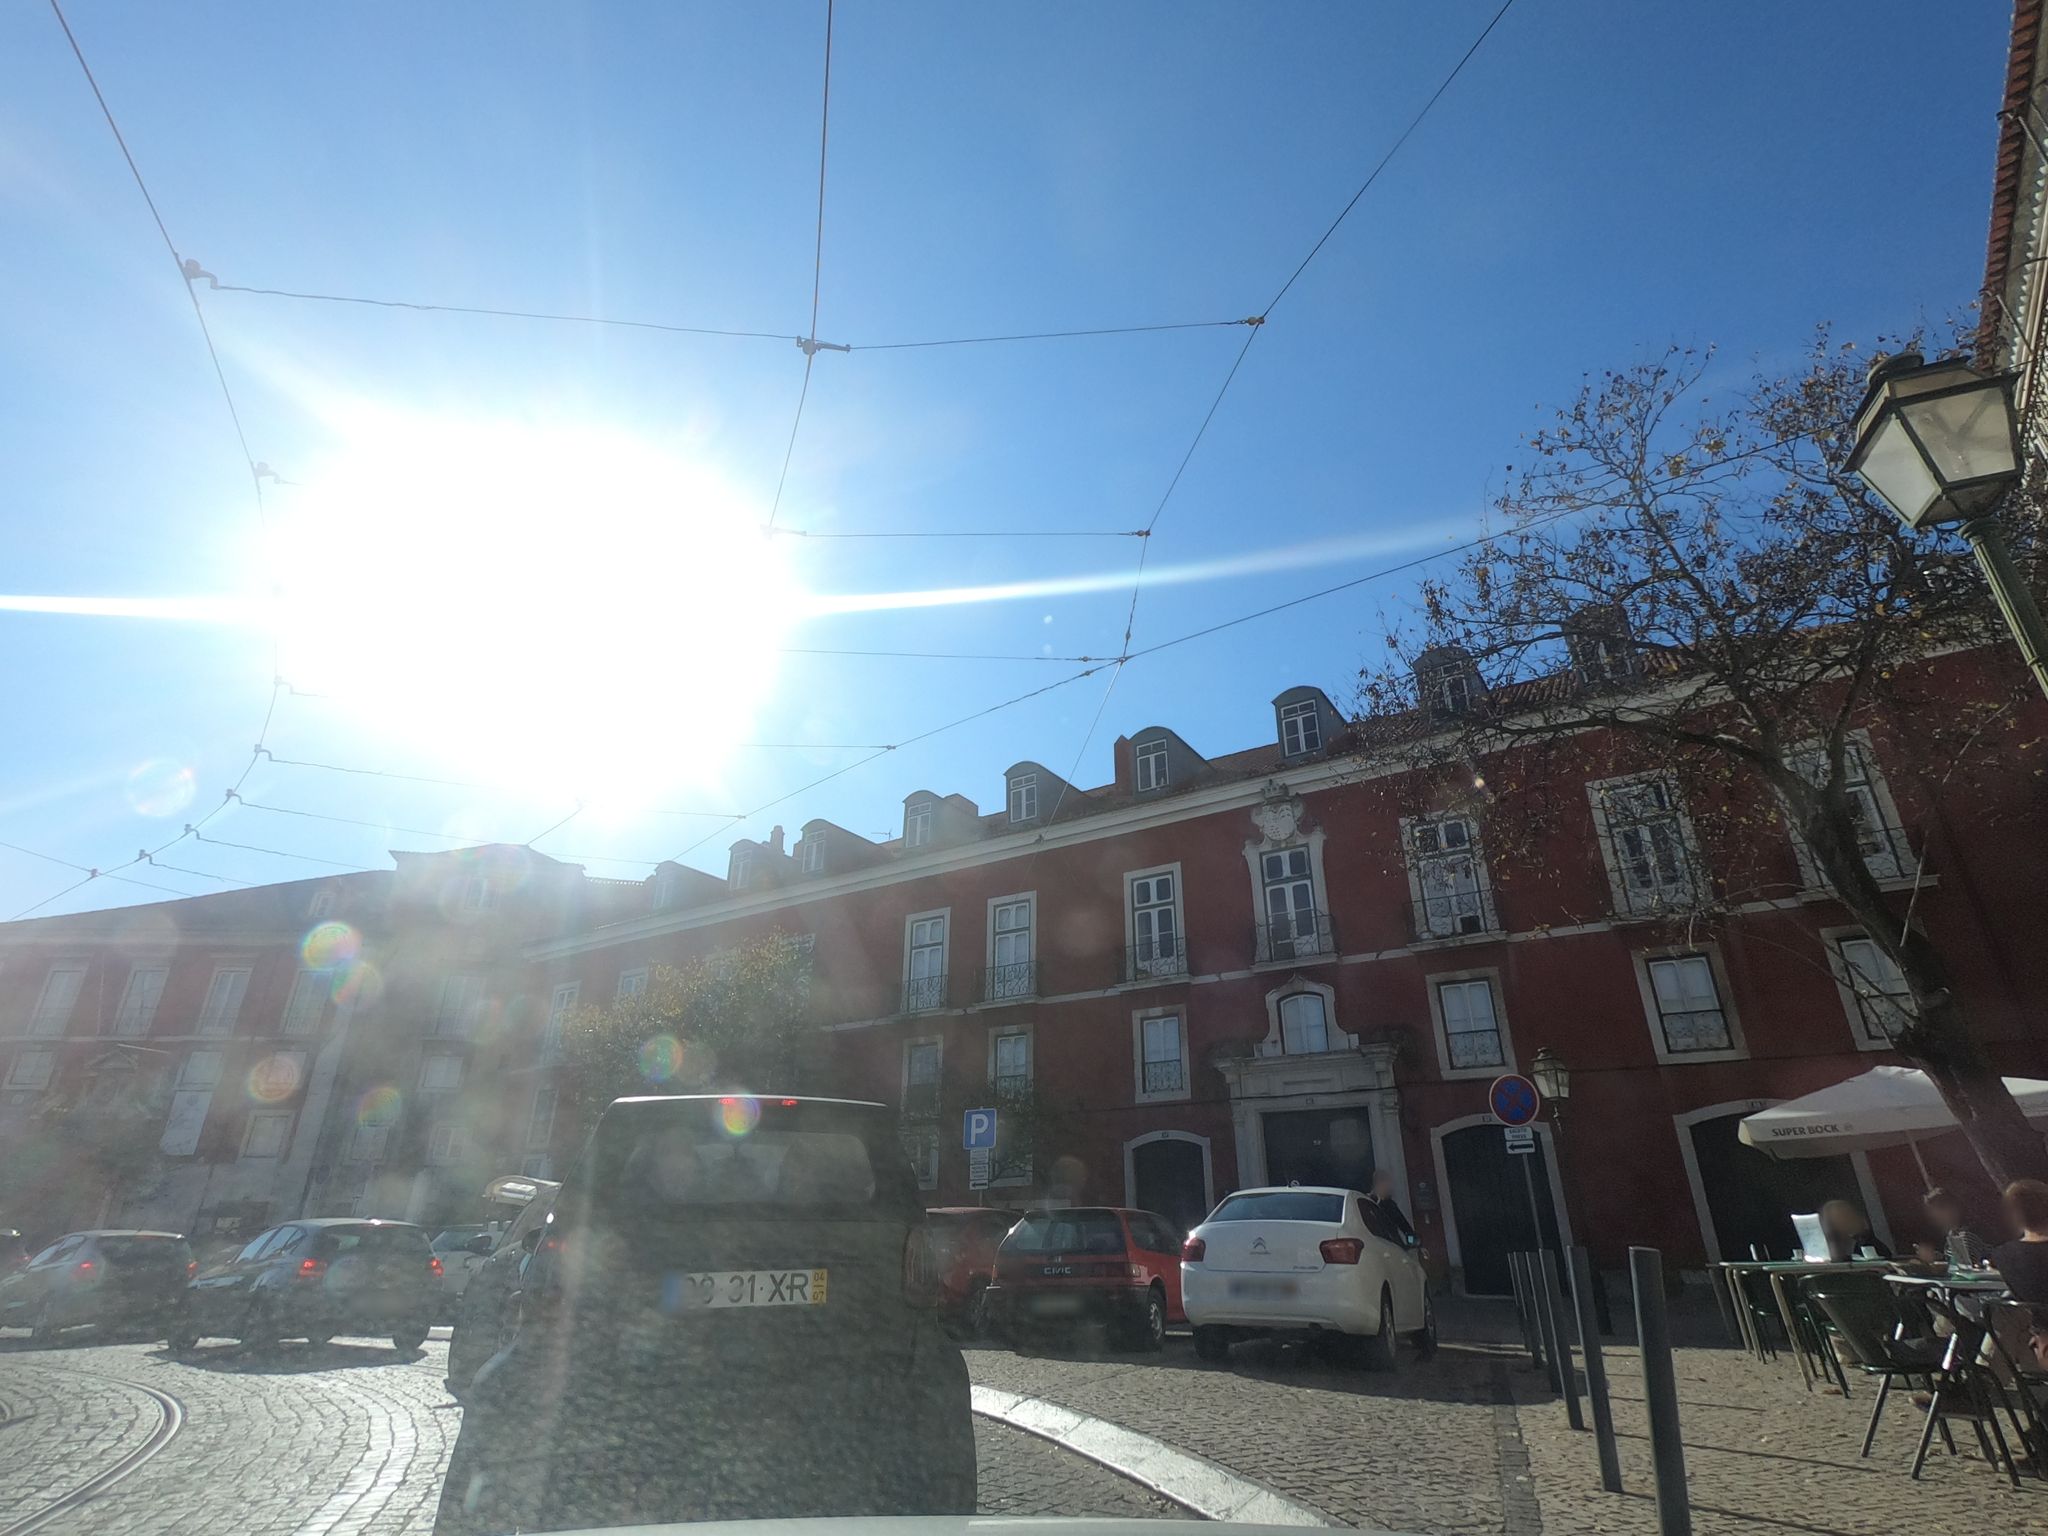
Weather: clear
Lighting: day
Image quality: good
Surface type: driving surface
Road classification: footway, steps, pedestrian, residential
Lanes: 2
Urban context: urban centre
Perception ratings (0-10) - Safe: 1.19, Lively: 3.95, Beautiful: 4.74, Boring: 7.99, Depressing: 5.43, Wealthy: 7.97